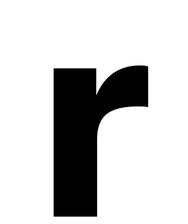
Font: InstrumentSans_Bold